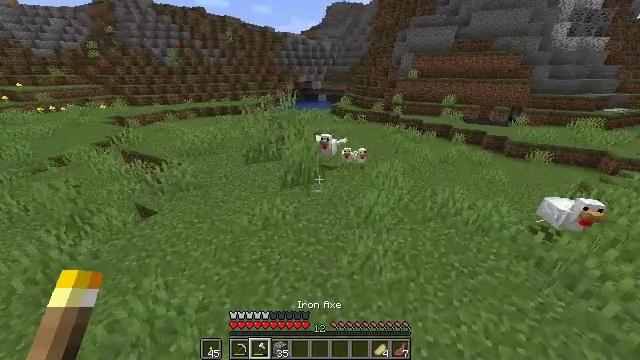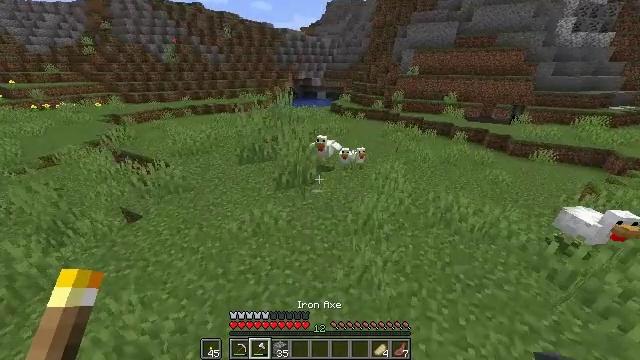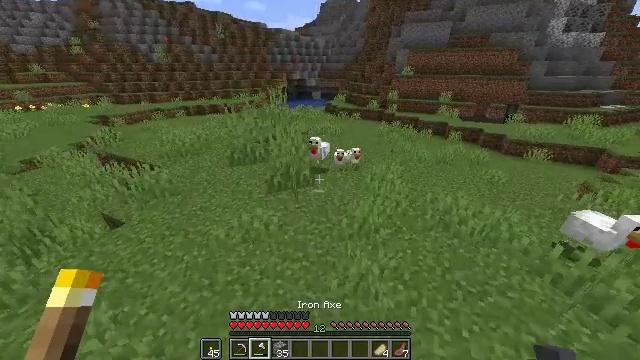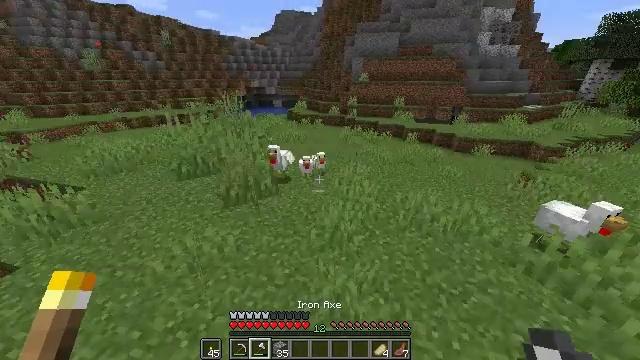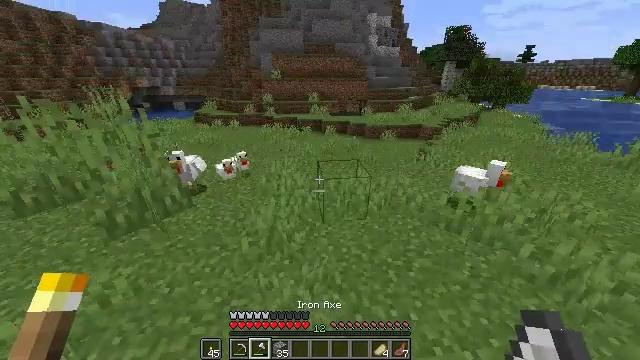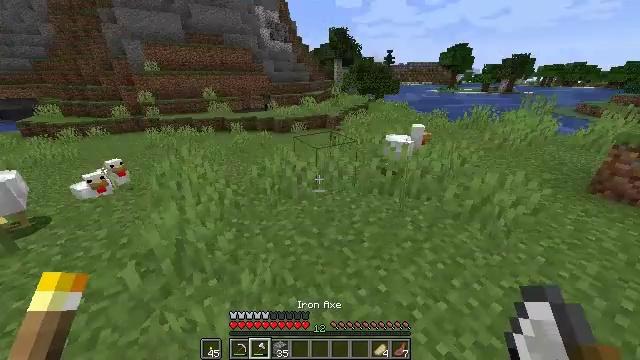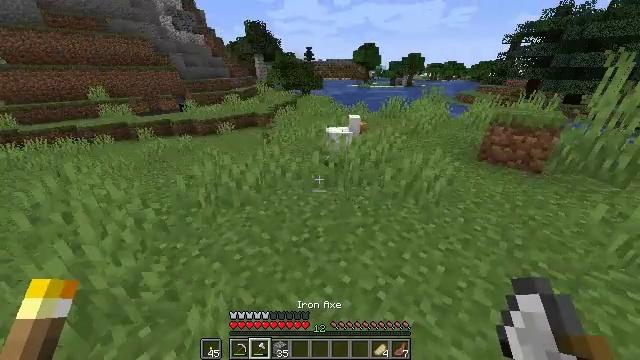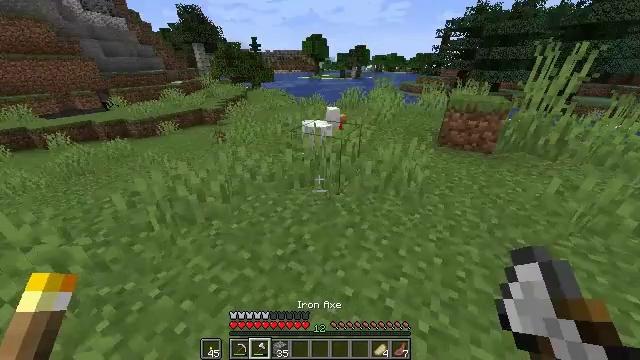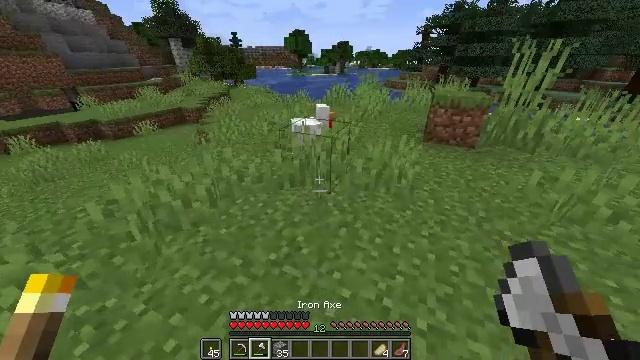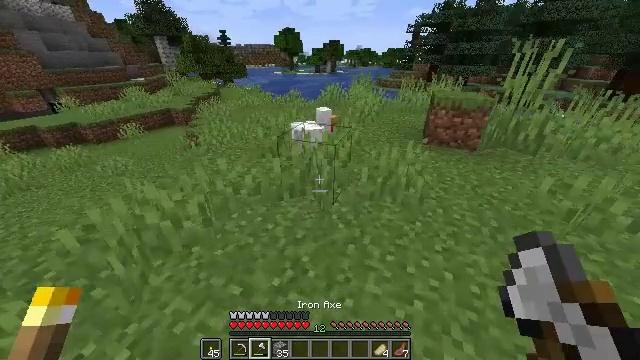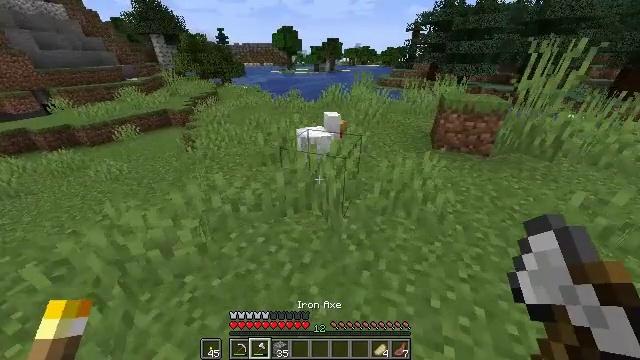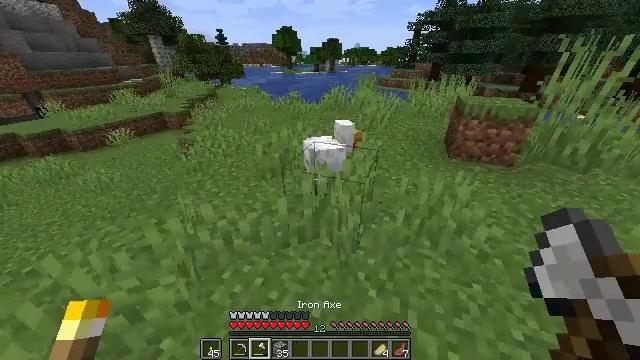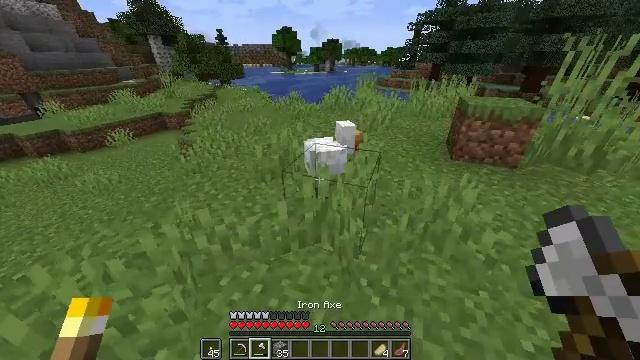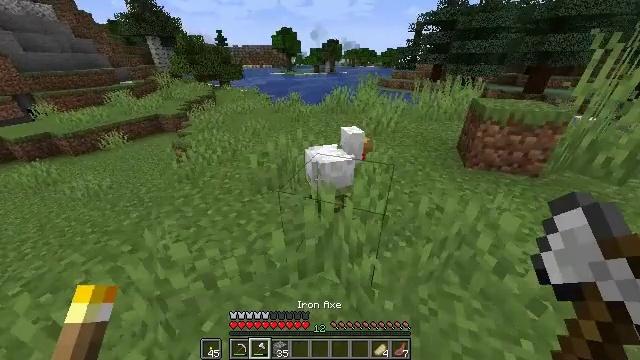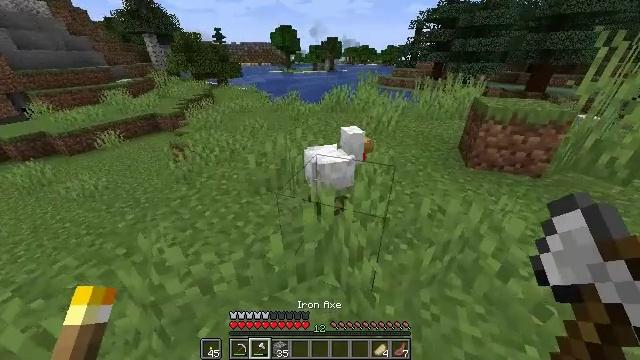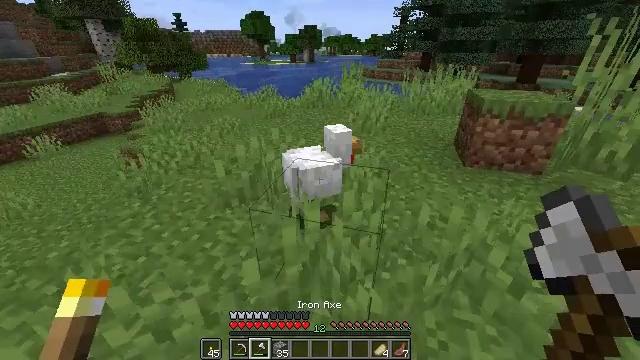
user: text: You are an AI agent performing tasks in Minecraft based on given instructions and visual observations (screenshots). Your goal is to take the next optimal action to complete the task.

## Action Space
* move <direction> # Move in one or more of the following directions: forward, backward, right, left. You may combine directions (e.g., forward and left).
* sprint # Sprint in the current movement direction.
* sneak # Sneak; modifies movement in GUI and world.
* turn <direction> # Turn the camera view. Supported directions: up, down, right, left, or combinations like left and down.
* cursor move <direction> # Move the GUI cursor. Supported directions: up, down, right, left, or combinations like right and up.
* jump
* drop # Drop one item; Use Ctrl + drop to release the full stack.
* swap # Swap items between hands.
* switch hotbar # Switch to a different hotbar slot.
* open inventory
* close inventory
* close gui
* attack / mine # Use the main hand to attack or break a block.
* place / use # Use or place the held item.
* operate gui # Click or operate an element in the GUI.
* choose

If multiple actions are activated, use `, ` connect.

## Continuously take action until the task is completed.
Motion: motion action
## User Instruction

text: Hunt a chicken.
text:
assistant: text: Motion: move forward, jump
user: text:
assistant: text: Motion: move forward, turn right, jump
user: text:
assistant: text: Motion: move forward, turn right and up, jump
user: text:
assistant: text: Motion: move forward, turn right
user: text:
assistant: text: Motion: move forward, turn right
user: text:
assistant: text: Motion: move forward, turn right
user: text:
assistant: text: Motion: move forward, turn right and down
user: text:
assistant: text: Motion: move forward, turn right
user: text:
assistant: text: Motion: move forward, turn right
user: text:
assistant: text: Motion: move forward
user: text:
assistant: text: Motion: move forward
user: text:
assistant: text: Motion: move forward
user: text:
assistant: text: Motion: no_op
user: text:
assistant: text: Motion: no_op
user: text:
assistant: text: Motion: turn right
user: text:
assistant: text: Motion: move forward, turn right
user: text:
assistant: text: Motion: move forward
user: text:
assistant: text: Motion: move forward
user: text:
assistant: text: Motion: move forward
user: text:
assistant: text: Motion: move forward, turn down
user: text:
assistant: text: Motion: move forward, turn left and down
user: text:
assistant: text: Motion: move forward, turn left and down
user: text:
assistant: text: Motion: turn left and down
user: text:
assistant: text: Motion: turn left and down
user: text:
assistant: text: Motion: turn left and down
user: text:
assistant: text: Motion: turn left and down
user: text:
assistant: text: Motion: turn left and down
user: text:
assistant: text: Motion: turn left
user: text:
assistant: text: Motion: no_op
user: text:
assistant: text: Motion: no_op